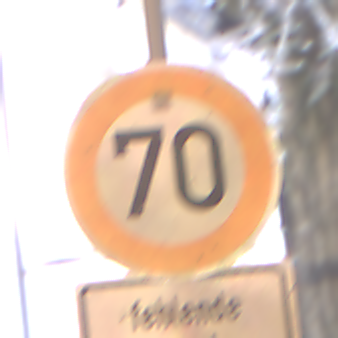
Verkehrszeichen: Geschwindigkeit70
Zusatzzeichen unten: HinweiseAufGefahrenDurchVerbaleAngabe7
Umgebung: Outdoor, Urban
Tageszeit: Night
Wetter: Overcast
Licht: Artificial
Jahreszeit: Winter
Kontrast: MediumContrast